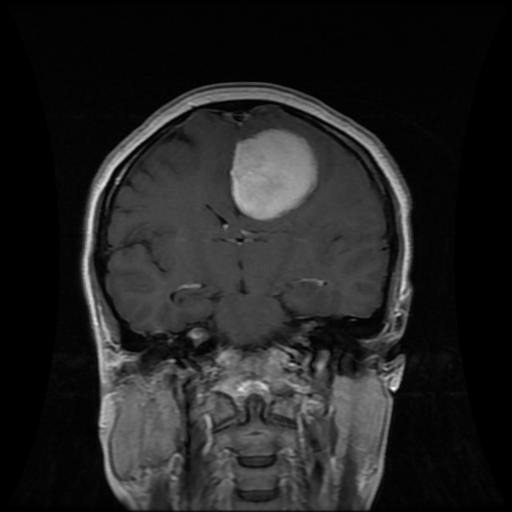
Label: meningioma